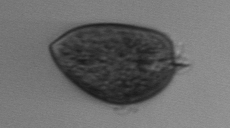
Label: Prorocentrum_micans